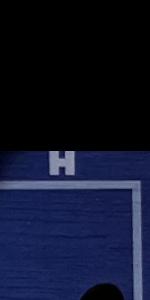
Label: Empty